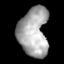
Tissue: skin
Cell type: Fibroblasts
Senescence score: 0.7836
Nuclear area (px): 1395
Mean DAPI intensity: 167.871